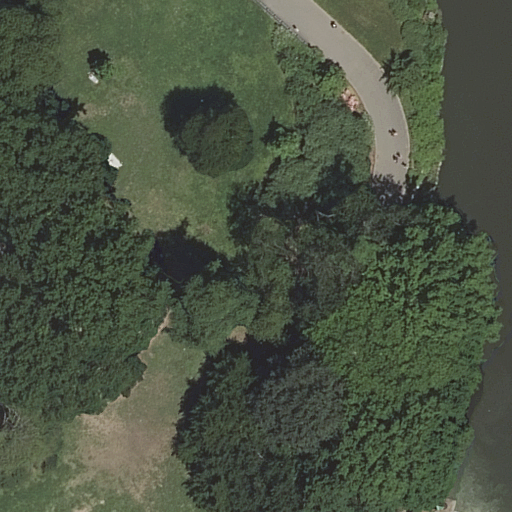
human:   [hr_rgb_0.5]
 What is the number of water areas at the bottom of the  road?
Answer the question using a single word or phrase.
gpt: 0

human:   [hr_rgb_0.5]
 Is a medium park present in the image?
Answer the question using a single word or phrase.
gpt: no

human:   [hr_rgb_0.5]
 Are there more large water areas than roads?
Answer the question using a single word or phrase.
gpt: no

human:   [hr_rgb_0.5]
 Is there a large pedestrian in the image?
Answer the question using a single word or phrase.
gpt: no

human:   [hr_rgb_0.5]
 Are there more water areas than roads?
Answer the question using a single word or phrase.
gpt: no

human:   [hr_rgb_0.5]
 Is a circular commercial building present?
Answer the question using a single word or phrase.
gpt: no

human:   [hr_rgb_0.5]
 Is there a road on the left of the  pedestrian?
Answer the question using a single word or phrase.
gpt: yes

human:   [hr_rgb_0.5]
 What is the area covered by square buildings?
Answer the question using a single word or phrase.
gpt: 0m2

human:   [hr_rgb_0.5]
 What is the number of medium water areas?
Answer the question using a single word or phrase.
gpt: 0

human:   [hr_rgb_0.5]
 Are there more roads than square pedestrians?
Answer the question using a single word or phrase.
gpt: yes

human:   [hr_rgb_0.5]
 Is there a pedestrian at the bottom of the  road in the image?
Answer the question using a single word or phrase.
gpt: yes

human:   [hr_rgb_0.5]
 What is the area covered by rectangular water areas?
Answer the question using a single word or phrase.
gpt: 0m2

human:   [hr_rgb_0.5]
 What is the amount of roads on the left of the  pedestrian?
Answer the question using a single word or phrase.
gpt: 1

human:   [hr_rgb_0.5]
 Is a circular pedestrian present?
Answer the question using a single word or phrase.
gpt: no

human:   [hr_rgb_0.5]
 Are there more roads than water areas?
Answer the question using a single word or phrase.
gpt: no

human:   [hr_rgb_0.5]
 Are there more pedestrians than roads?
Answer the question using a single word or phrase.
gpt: no

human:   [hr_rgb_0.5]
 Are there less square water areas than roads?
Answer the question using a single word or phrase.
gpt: yes

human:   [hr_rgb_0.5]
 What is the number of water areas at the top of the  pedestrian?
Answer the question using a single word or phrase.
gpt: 0

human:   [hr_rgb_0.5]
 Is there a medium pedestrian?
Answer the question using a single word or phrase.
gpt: no

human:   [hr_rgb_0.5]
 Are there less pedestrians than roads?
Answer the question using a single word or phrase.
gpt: no

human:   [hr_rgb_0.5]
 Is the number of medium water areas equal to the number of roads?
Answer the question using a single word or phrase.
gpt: no

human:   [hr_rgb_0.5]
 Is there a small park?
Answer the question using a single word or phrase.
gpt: no

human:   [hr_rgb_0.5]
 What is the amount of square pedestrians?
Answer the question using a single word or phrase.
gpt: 0

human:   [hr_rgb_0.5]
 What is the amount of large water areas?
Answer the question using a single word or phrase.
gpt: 1

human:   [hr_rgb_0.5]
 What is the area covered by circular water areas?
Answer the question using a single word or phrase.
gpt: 0m2

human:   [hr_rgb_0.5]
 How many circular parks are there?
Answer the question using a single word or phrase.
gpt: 0

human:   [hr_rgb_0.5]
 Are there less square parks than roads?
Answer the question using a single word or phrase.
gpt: yes

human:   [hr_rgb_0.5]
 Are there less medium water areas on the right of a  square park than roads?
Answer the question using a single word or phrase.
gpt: yes

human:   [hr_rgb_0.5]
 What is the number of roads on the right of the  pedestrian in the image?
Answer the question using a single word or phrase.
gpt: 0

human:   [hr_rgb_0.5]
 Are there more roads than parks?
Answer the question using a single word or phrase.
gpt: no

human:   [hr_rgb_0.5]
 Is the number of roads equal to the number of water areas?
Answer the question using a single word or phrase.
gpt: yes

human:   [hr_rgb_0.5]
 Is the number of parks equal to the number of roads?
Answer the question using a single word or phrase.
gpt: yes

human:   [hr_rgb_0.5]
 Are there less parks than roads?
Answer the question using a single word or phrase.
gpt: no

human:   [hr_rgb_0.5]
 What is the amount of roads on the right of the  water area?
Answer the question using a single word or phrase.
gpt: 0

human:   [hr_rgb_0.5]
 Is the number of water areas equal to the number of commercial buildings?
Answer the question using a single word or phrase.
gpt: no

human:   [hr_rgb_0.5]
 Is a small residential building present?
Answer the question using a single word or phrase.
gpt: no